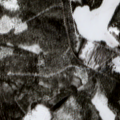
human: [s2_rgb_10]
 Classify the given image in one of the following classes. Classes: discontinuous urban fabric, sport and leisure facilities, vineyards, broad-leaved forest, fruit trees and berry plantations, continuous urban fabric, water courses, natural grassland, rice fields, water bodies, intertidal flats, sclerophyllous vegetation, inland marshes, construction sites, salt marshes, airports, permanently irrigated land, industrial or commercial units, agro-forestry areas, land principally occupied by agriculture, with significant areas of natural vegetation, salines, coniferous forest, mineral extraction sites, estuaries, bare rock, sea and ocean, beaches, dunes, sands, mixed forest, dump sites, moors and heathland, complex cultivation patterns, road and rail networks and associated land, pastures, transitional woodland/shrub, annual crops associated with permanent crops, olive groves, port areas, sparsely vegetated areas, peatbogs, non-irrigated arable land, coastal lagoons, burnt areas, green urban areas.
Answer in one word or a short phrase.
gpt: complex cultivation patterns, coniferous forest, mixed forest, water bodies